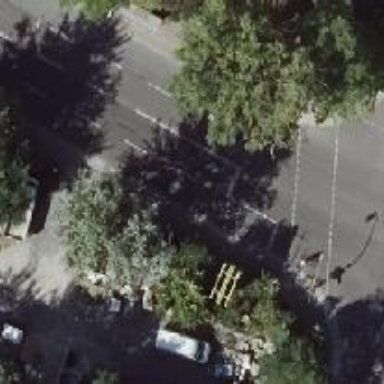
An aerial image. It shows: Road with traffic signals.